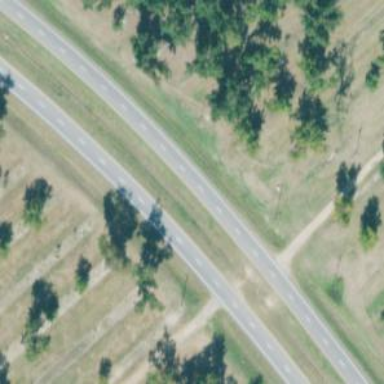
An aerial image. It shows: This image shows trunk highway that functions as expressway.